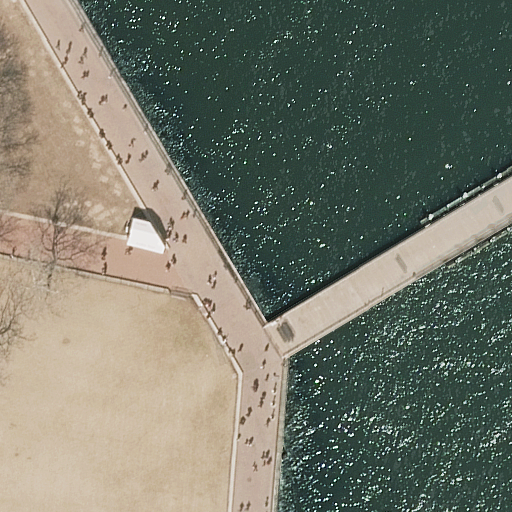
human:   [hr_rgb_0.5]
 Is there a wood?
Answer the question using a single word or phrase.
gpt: yes

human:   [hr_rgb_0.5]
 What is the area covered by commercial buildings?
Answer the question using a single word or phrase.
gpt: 0m2

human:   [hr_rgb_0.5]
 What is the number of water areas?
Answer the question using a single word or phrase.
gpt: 1

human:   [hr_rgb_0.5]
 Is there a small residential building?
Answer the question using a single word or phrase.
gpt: yes

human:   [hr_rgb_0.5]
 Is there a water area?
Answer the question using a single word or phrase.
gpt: yes

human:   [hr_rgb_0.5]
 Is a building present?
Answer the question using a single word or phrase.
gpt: yes

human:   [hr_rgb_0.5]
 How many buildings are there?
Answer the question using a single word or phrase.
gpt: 1

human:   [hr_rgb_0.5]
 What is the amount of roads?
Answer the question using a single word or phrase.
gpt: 2

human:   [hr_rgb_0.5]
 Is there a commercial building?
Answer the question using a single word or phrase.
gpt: no

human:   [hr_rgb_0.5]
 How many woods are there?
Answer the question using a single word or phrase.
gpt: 1

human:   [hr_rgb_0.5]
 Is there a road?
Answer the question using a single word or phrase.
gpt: yes

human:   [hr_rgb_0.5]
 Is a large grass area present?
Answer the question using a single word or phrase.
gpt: yes

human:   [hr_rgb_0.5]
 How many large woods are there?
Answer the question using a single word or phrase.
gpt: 0

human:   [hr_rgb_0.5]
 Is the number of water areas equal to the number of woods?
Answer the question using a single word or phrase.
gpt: yes

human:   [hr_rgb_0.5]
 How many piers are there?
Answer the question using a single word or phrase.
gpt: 1

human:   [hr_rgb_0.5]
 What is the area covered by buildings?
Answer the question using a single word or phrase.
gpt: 20m2

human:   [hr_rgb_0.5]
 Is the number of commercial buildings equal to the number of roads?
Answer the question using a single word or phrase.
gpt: no

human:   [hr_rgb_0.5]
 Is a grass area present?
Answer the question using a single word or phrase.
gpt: yes

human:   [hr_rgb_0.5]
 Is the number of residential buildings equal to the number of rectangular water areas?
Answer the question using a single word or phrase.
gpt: yes

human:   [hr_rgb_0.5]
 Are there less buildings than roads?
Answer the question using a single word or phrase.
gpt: yes

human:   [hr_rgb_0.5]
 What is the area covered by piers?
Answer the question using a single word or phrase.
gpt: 416m2

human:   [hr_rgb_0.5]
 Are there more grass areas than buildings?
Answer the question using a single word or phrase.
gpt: no

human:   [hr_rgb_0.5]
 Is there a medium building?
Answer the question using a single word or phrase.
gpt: no

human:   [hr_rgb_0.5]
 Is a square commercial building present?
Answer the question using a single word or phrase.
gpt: no

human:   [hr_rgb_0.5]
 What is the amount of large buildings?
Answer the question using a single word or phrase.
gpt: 0

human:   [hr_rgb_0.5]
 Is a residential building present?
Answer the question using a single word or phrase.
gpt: yes

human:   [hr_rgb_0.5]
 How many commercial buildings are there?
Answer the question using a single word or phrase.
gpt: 0

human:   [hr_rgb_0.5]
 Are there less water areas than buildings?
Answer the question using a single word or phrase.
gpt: no

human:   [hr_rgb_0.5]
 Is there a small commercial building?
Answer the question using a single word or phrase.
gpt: no

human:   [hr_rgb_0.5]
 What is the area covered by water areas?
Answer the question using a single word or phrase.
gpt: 6139m2

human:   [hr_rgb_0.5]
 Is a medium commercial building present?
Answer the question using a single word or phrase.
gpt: no

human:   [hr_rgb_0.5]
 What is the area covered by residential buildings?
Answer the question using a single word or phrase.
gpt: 20m2

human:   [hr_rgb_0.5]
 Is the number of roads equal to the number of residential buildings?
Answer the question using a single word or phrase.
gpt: no

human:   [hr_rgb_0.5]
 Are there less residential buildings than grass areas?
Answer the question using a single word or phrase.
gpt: no

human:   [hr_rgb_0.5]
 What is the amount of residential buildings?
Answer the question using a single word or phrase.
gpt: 1

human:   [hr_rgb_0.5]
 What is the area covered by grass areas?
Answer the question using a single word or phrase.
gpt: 2119m2

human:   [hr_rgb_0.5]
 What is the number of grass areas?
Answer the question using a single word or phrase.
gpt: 1

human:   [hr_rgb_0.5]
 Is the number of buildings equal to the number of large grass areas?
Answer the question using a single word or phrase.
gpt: yes

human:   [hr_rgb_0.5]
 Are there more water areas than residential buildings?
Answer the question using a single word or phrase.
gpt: no

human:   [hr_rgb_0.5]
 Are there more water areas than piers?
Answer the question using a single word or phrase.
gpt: no

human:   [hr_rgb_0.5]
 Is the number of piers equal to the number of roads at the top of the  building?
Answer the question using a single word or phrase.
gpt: no

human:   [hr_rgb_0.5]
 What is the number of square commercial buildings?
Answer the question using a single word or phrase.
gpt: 0

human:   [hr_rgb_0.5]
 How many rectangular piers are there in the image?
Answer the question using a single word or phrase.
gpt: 1

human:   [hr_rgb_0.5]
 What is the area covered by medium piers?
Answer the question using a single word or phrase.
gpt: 416m2

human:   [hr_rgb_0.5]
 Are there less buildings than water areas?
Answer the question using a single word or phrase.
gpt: no

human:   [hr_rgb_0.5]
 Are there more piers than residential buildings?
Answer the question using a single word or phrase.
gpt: no

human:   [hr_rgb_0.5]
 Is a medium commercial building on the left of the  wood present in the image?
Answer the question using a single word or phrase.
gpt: no

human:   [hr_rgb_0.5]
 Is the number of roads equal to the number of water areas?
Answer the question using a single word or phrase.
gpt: no

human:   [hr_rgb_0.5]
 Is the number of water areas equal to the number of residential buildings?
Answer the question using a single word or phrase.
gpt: yes

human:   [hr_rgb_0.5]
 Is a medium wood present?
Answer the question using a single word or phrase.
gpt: no

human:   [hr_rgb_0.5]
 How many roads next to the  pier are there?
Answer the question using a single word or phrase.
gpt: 2

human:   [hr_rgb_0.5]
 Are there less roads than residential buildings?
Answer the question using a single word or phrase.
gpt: no

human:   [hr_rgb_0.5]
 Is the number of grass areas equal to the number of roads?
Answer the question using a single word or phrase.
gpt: no

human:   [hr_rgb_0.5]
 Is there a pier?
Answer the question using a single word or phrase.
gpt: yes

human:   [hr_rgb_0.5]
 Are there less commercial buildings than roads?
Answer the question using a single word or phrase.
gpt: yes

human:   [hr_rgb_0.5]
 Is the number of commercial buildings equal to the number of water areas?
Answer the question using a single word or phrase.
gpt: no

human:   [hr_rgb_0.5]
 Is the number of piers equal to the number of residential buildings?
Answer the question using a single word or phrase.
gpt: yes

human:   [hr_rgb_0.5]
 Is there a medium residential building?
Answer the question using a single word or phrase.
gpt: no

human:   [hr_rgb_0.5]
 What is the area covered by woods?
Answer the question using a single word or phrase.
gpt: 11m2

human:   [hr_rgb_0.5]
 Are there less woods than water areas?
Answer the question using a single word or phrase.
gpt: no

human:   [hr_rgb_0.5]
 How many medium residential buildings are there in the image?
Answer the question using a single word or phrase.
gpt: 0

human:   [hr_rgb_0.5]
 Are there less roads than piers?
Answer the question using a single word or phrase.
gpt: no

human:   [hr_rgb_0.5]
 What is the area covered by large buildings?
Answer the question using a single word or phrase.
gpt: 0m2

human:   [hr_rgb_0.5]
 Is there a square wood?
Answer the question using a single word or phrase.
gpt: no